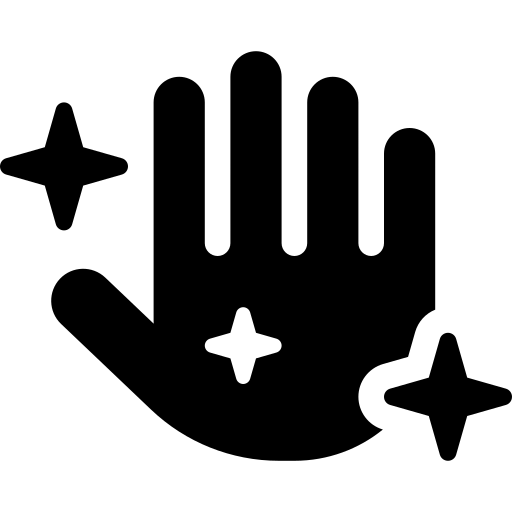
Tags: icon, FontAwesome, fa-icon, solid, hand, sparkles